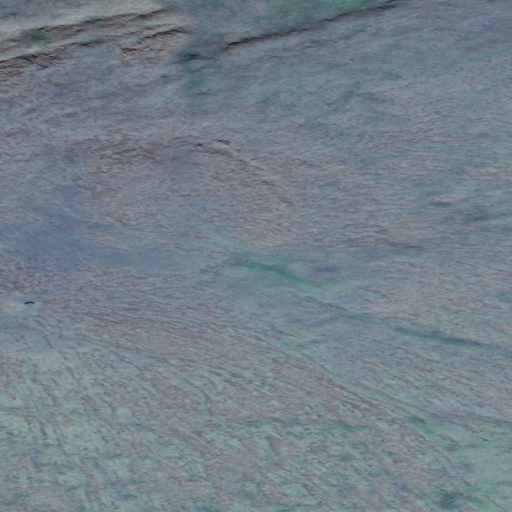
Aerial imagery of mountain in Alaska named Engstrom Mountain containing only unknown